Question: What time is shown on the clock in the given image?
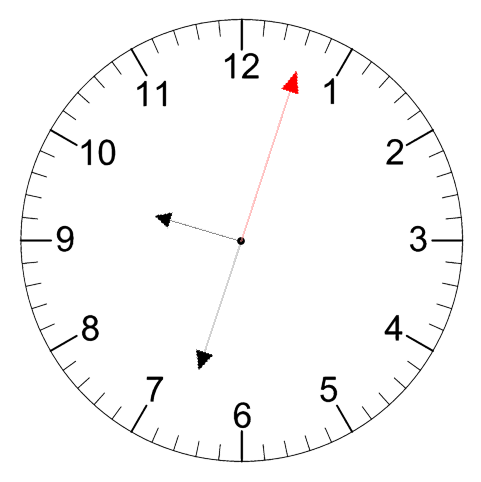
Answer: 09:33:03